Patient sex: M
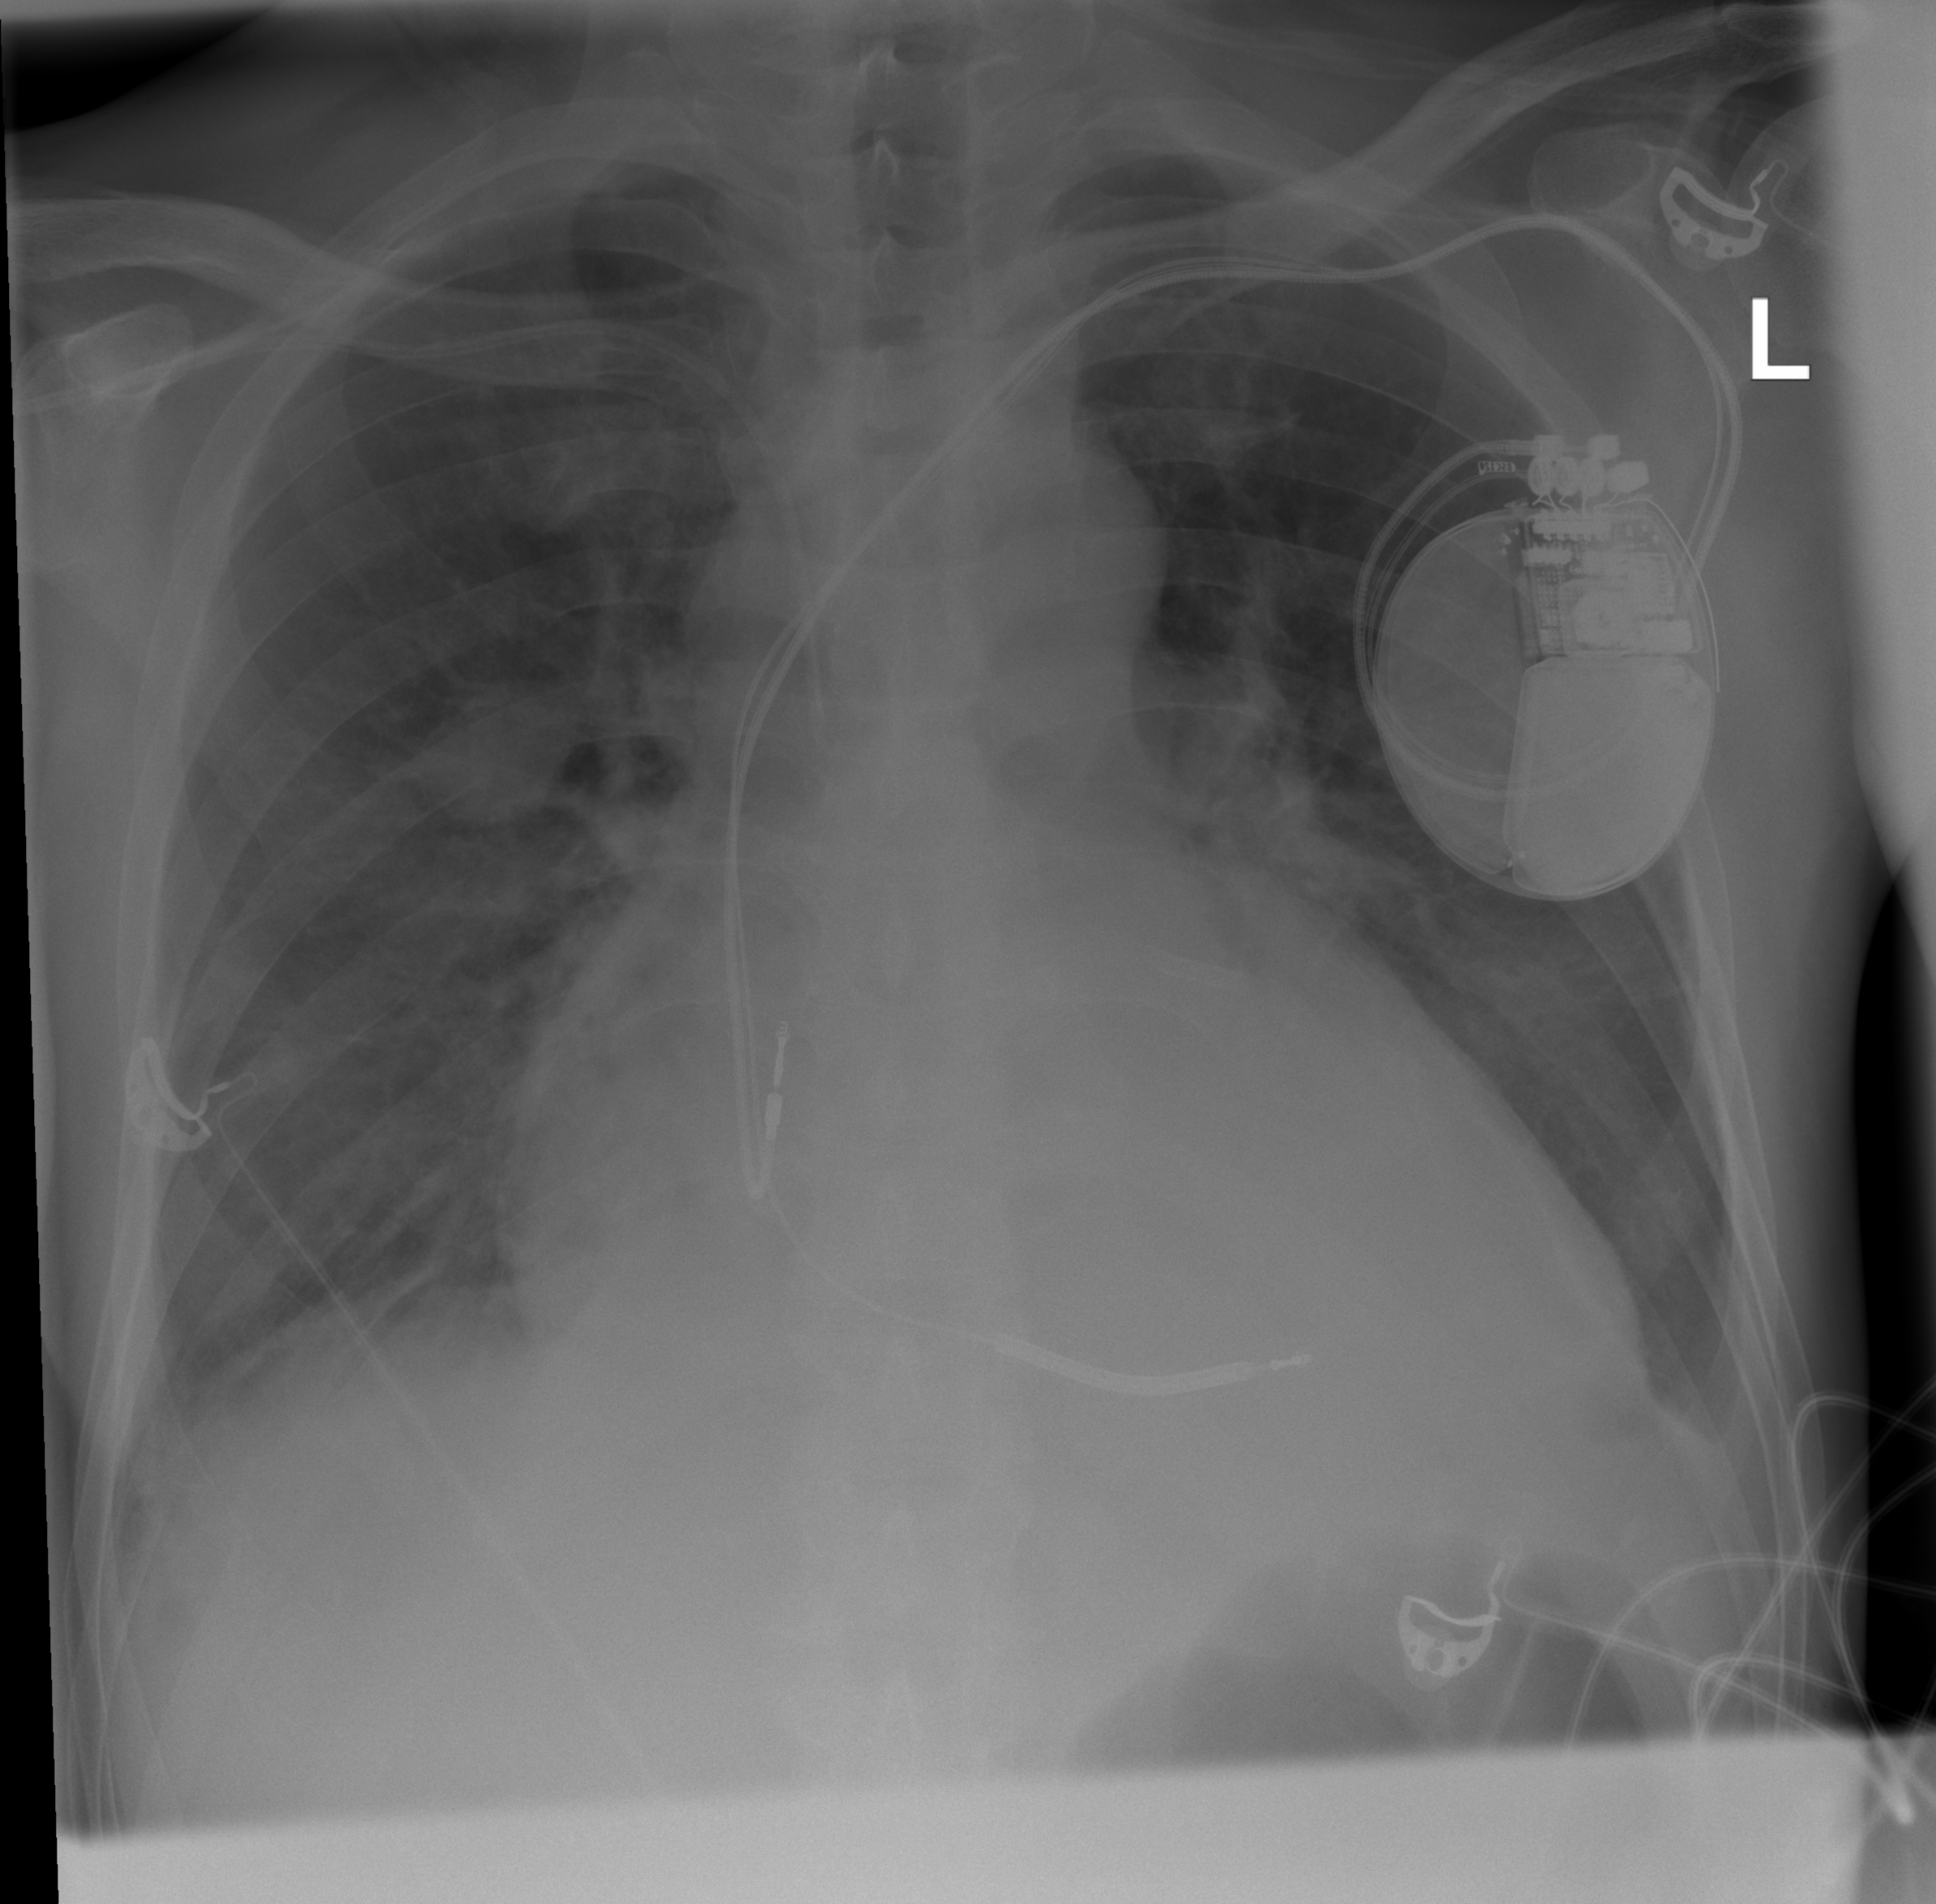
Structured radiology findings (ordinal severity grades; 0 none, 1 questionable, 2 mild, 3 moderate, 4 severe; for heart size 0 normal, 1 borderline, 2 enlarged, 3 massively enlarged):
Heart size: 2
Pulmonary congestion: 2
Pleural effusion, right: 2
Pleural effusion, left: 2
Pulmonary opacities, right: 2
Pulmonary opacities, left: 0
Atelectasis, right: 2
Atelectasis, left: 2